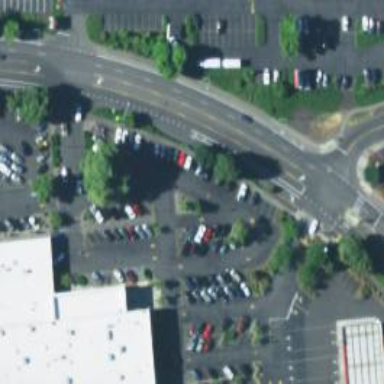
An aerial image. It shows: Parking space.